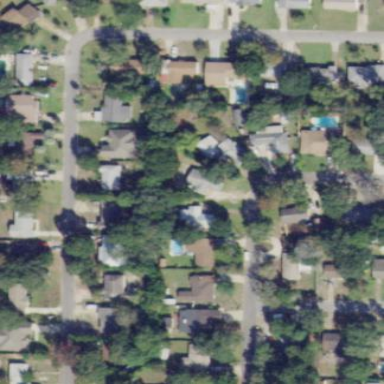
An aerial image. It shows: Single-family residential area.